Field crop: tomato
Growth stage: 2
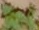
Species: solanum